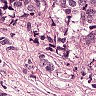
Metastatic tissue present: yes